Field crop: tomato
Growth stage: 1
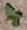
Species: solanum